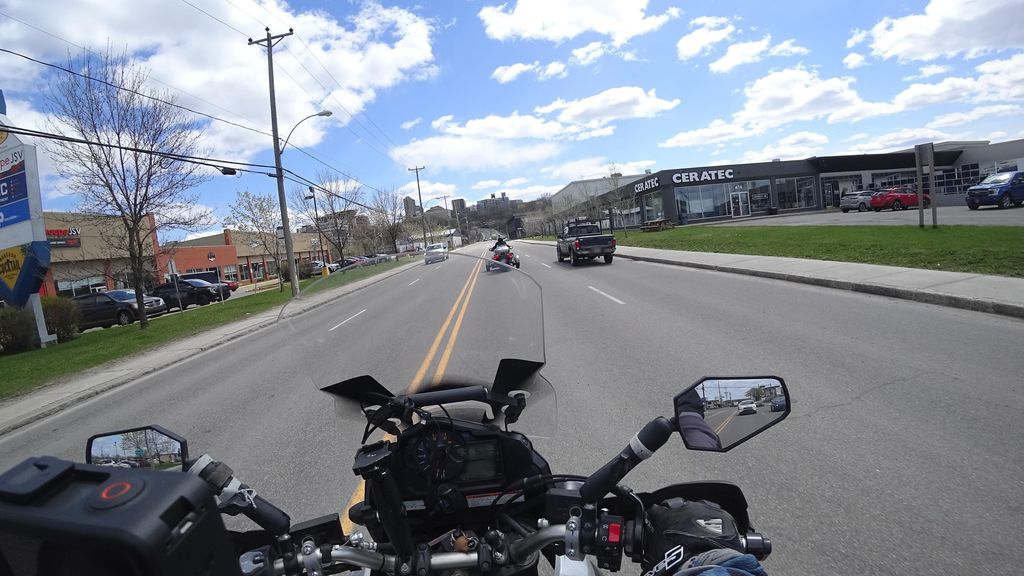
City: quebec_city